Question: I have the following data structures
'''
class Car
{
int CarID;
string CarModel;
string CarColor;
string CarAge;
}
class Person
{
int ID;
string FirstName;
string Surname;
List<Car> Cars;
}
'''
And I have people stored in an observable collection -
'''
ObservableCollection<Person> People;
'''
I need to display them in a DataGrid like this mockup -

As you can see, a Person can have either one or more Cars, and when they have multiple cars I want to show the details of the multiple cars in the same 'row'.
Is this possible with WPF? How would I set up bindings if so?
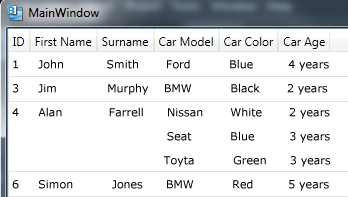
Answer: does the <URL> do what you want? you can use it to display childrows the way you want. just google for it to see some more examples
'''
<DataGrid ItemsSource="{Binding People}">
<DataGrid.Columns>
<DataGridTextColumn Header="ID" Binding="{Binding ID}"/>
<DataGridTextColumn Header="First Name" Binding="{Binding FirstName}"/>
<DataGridTextColumn Header="Last Name" Binding="{Binding Surname}"/>
</DataGrid.Columns>
<DataGrid.RowDetailsTemplate>
<DataTemplate>
<DataGrid ItemsSource="{Binding Cars}">
<DataGridTextColumn Binding="{Binding Path=CarModel}" Header="Model" />
<DataGridTextColumn Binding="{Binding Path=CarAge}" Header="Age" />
<DataGridTextColumn Binding="{Binding Path=CarColor}" Header="Color" />
</DataGrid>
</DataTemplate>
</DataGrid.RowDetailsTemplate>
</DataGrid>
'''